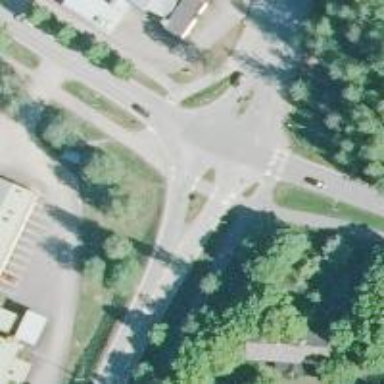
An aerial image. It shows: Zebra crossing with uncontrolled intersection and pedestrian island.